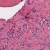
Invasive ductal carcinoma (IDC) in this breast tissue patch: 1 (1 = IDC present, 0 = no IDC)